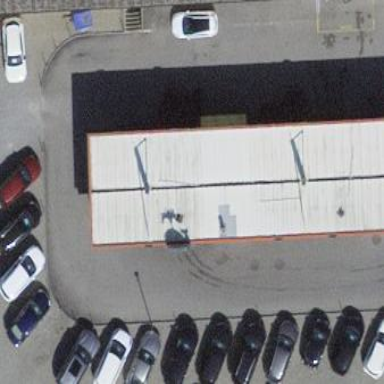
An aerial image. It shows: View of roof of building.